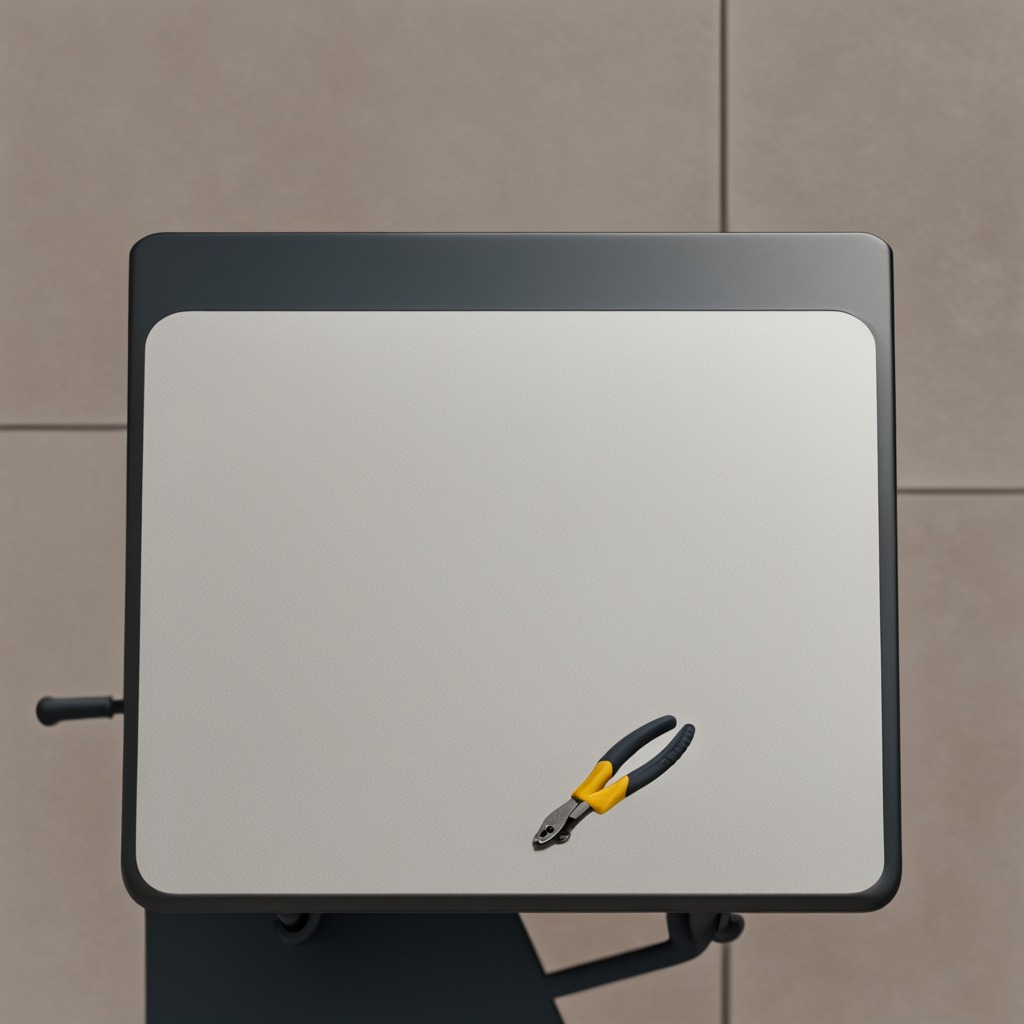
A plier lying on a clean utility table in a temporary outdoor tool station afternoon light present textured surface